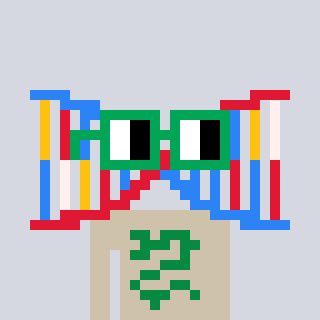
a pixel art character with square green glasses, a dna-shaped head and a bege-colored body on a cool background